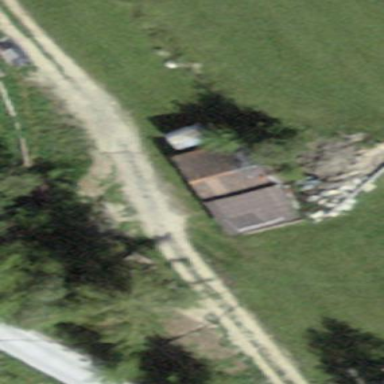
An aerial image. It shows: Simple and straightforward house.